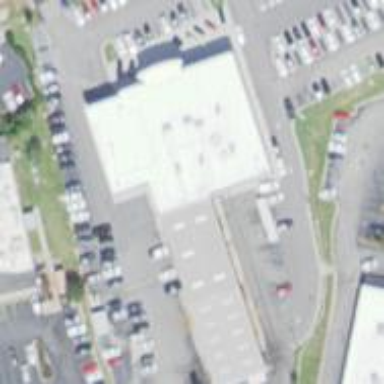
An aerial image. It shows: Car shop building.